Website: home-depot
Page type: order-tracking
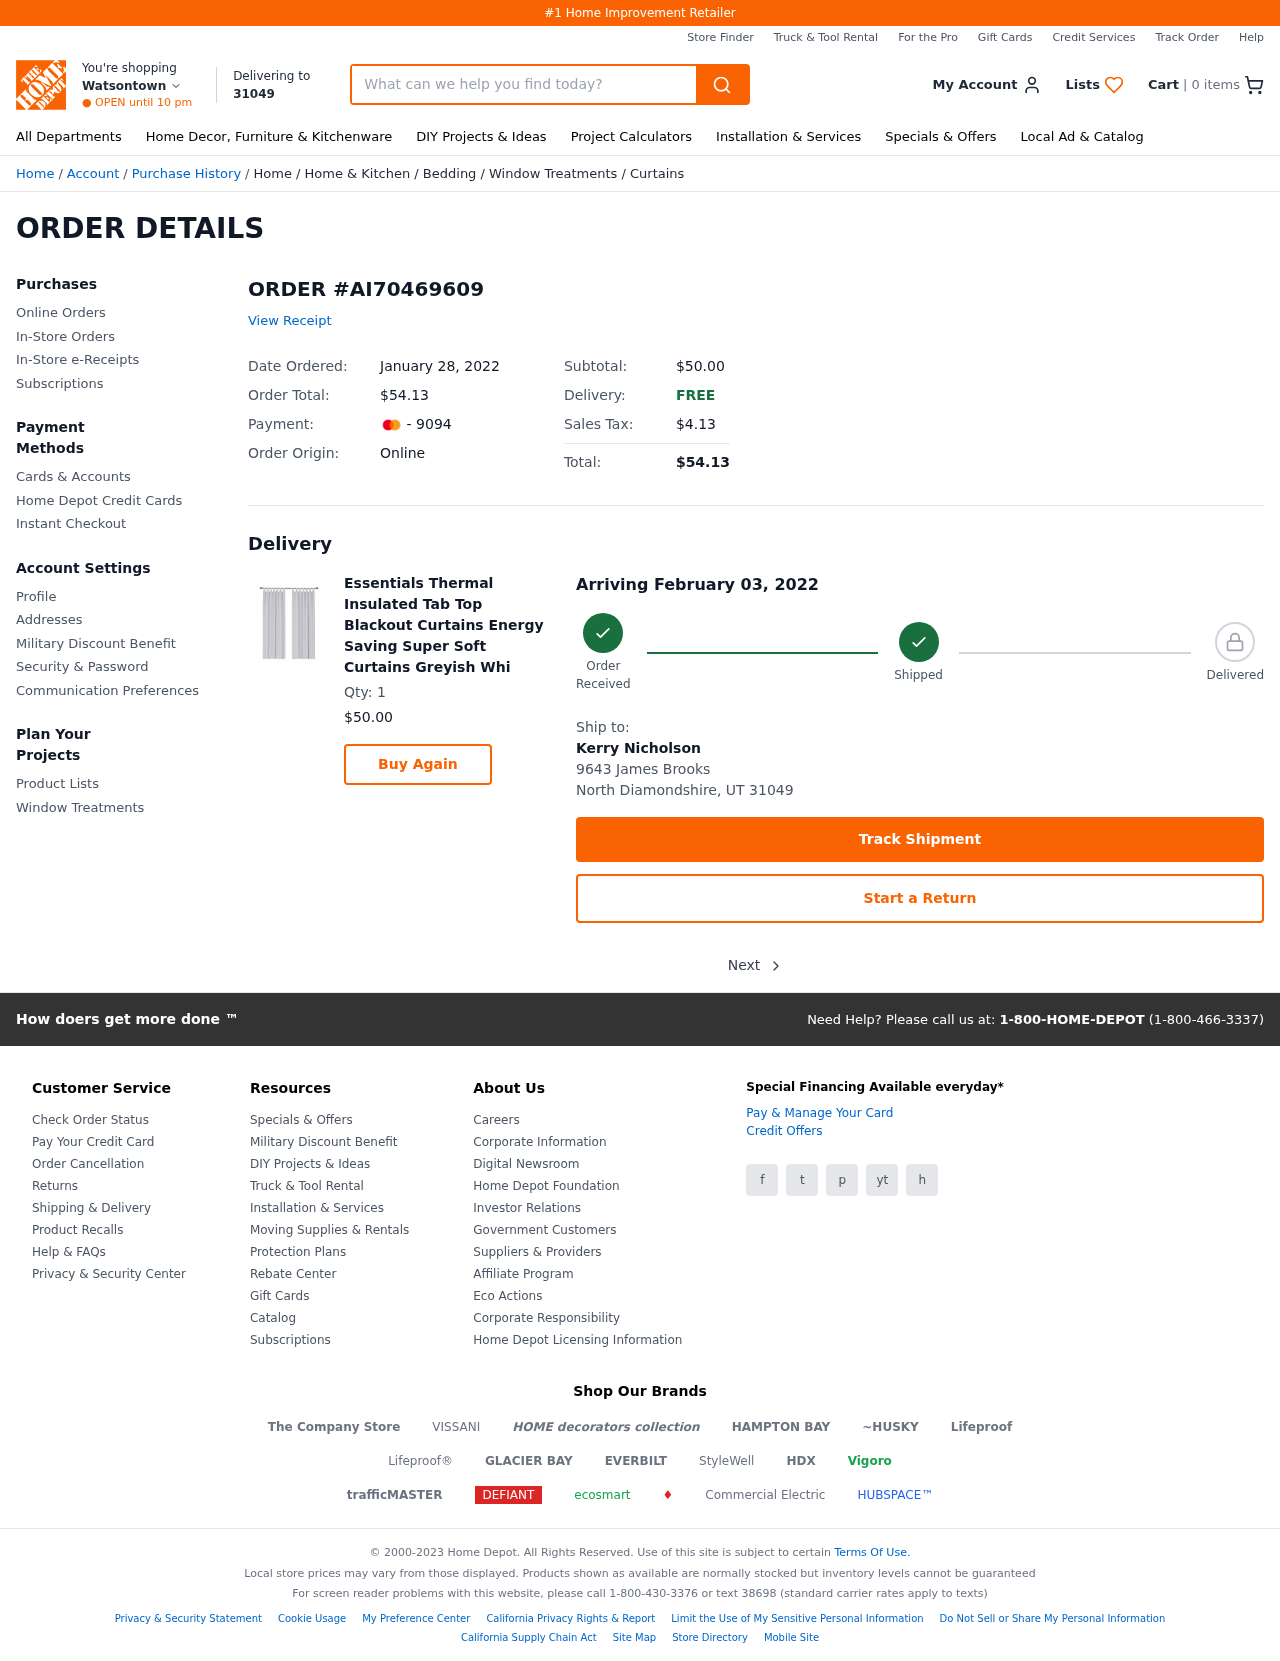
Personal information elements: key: PII_CARD_LAST4
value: - 9094
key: PII_CITY2
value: Watsontown
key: PII_CITY_STATE_ZIP
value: North Diamondshire, UT 31049
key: PII_FULLNAME
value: Kerry Nicholson
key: PII_POSTCODE
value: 31049
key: PII_STREET
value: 9643 James Brooks
Product elements: key: PRODUCT1_BREADCRUMB
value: Home
Home & Kitchen
Bedding
Window Treatments
Curtains
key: PRODUCT1_NAME
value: Essentials Thermal Insulated Tab Top Blackout Curtains Energy Saving Super Soft Curtains Greyish Whi
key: PRODUCT1_PRICE
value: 50
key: PRODUCT1_QUANTITY
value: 1
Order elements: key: ORDER_NUM_ITEMS
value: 0
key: ORDER_ID
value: AI70469609
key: ORDER_DATE
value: January 28, 2022
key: ORDER_TOTAL
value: $54.13
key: ORDER_SUBTOTAL
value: $50.00
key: ORDER_TAX
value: $4.13
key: ORDER_DELIVERY_DATE
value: Arriving February 03, 2022
Search elements: key: HEADER_SEARCH
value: What can we help you find today?